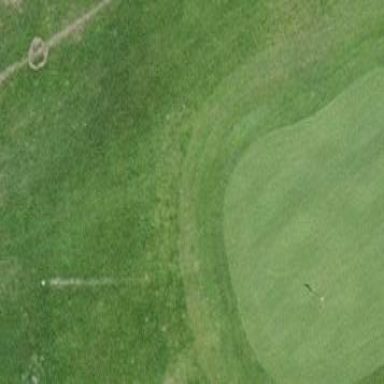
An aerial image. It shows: Golf green.